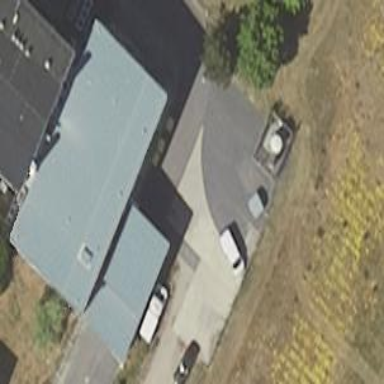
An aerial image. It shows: Shed building.